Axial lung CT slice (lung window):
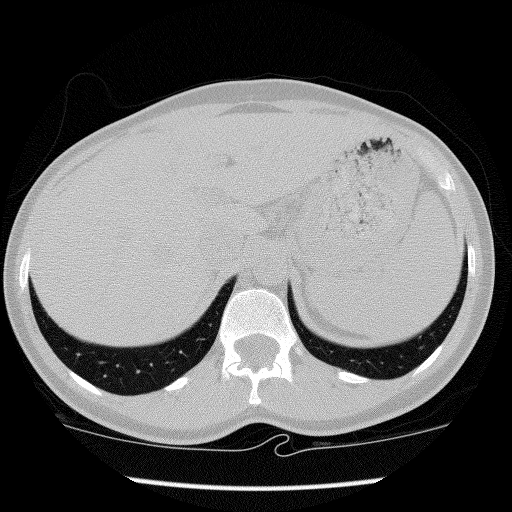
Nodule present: no